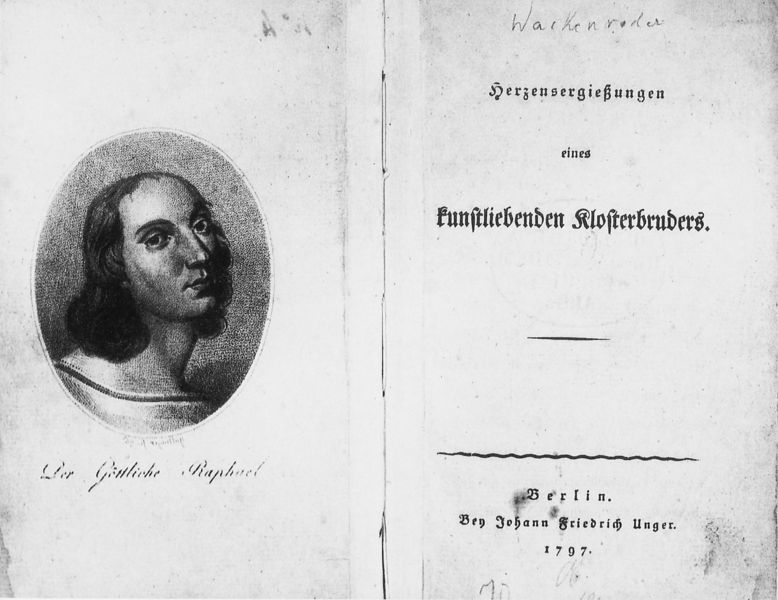
Titel: Der Göttliche Raphael (Titelkupfer zu Wilhelm Heinrich Wackenroder: Herzensergießungen)
Künstler: Friedrich Wilhelm Bollinger
Schlagwörter: gemälde, mann, bild, porträt, locken, schrift, berlin, buch, kloster, mönch, altdeutsch, gemalde, 1797